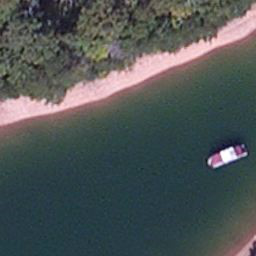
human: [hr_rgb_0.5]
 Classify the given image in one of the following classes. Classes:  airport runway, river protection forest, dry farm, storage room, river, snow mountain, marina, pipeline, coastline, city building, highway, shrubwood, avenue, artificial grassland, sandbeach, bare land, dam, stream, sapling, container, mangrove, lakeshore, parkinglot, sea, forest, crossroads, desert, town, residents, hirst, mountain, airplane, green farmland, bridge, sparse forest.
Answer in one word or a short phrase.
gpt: lakeshore